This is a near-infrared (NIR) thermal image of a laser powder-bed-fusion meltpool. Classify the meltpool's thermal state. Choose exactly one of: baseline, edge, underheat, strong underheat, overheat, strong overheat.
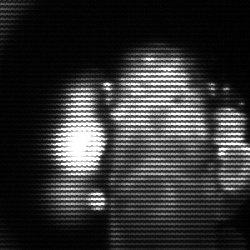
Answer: strong underheat